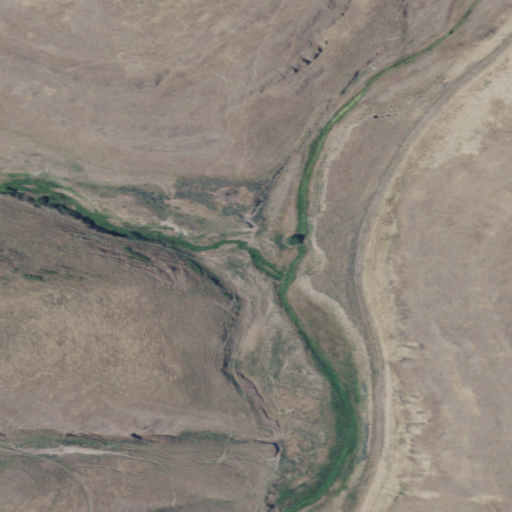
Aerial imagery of valley in Washington named Woods Gulch containing grassland, shrub, open development, medium intensity development, and low intensity development